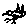
Label: bird